八年级 · 度量几何学
如图, $A D, A E, A F$ 分别是 $\triangle A B C$ 的中线、角平分线、高线, 下列结论中错误的是（ )

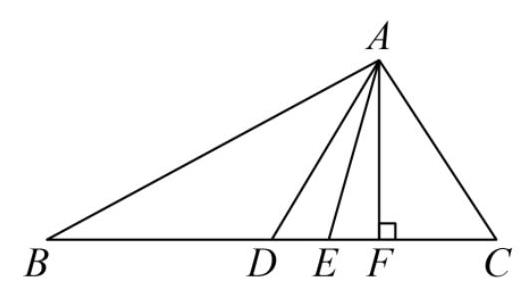
$C D=\frac{1}{2} B C$
B. $2 \angle B A E=\angle B A C$
C. $\angle C+\angle C A F=90^{\circ}$
D. $A E=A C$
答案: D